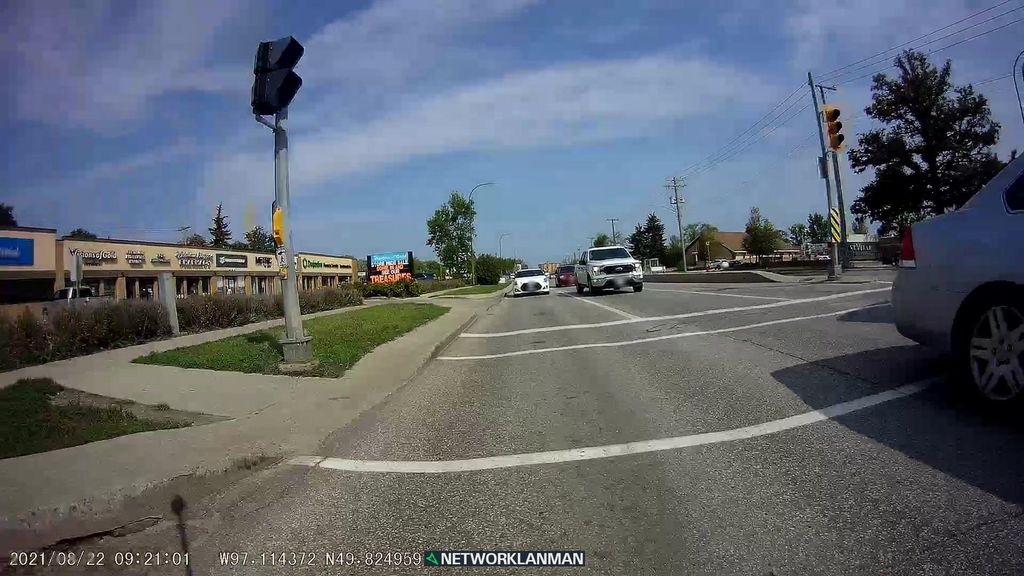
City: winnipeg